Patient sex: M
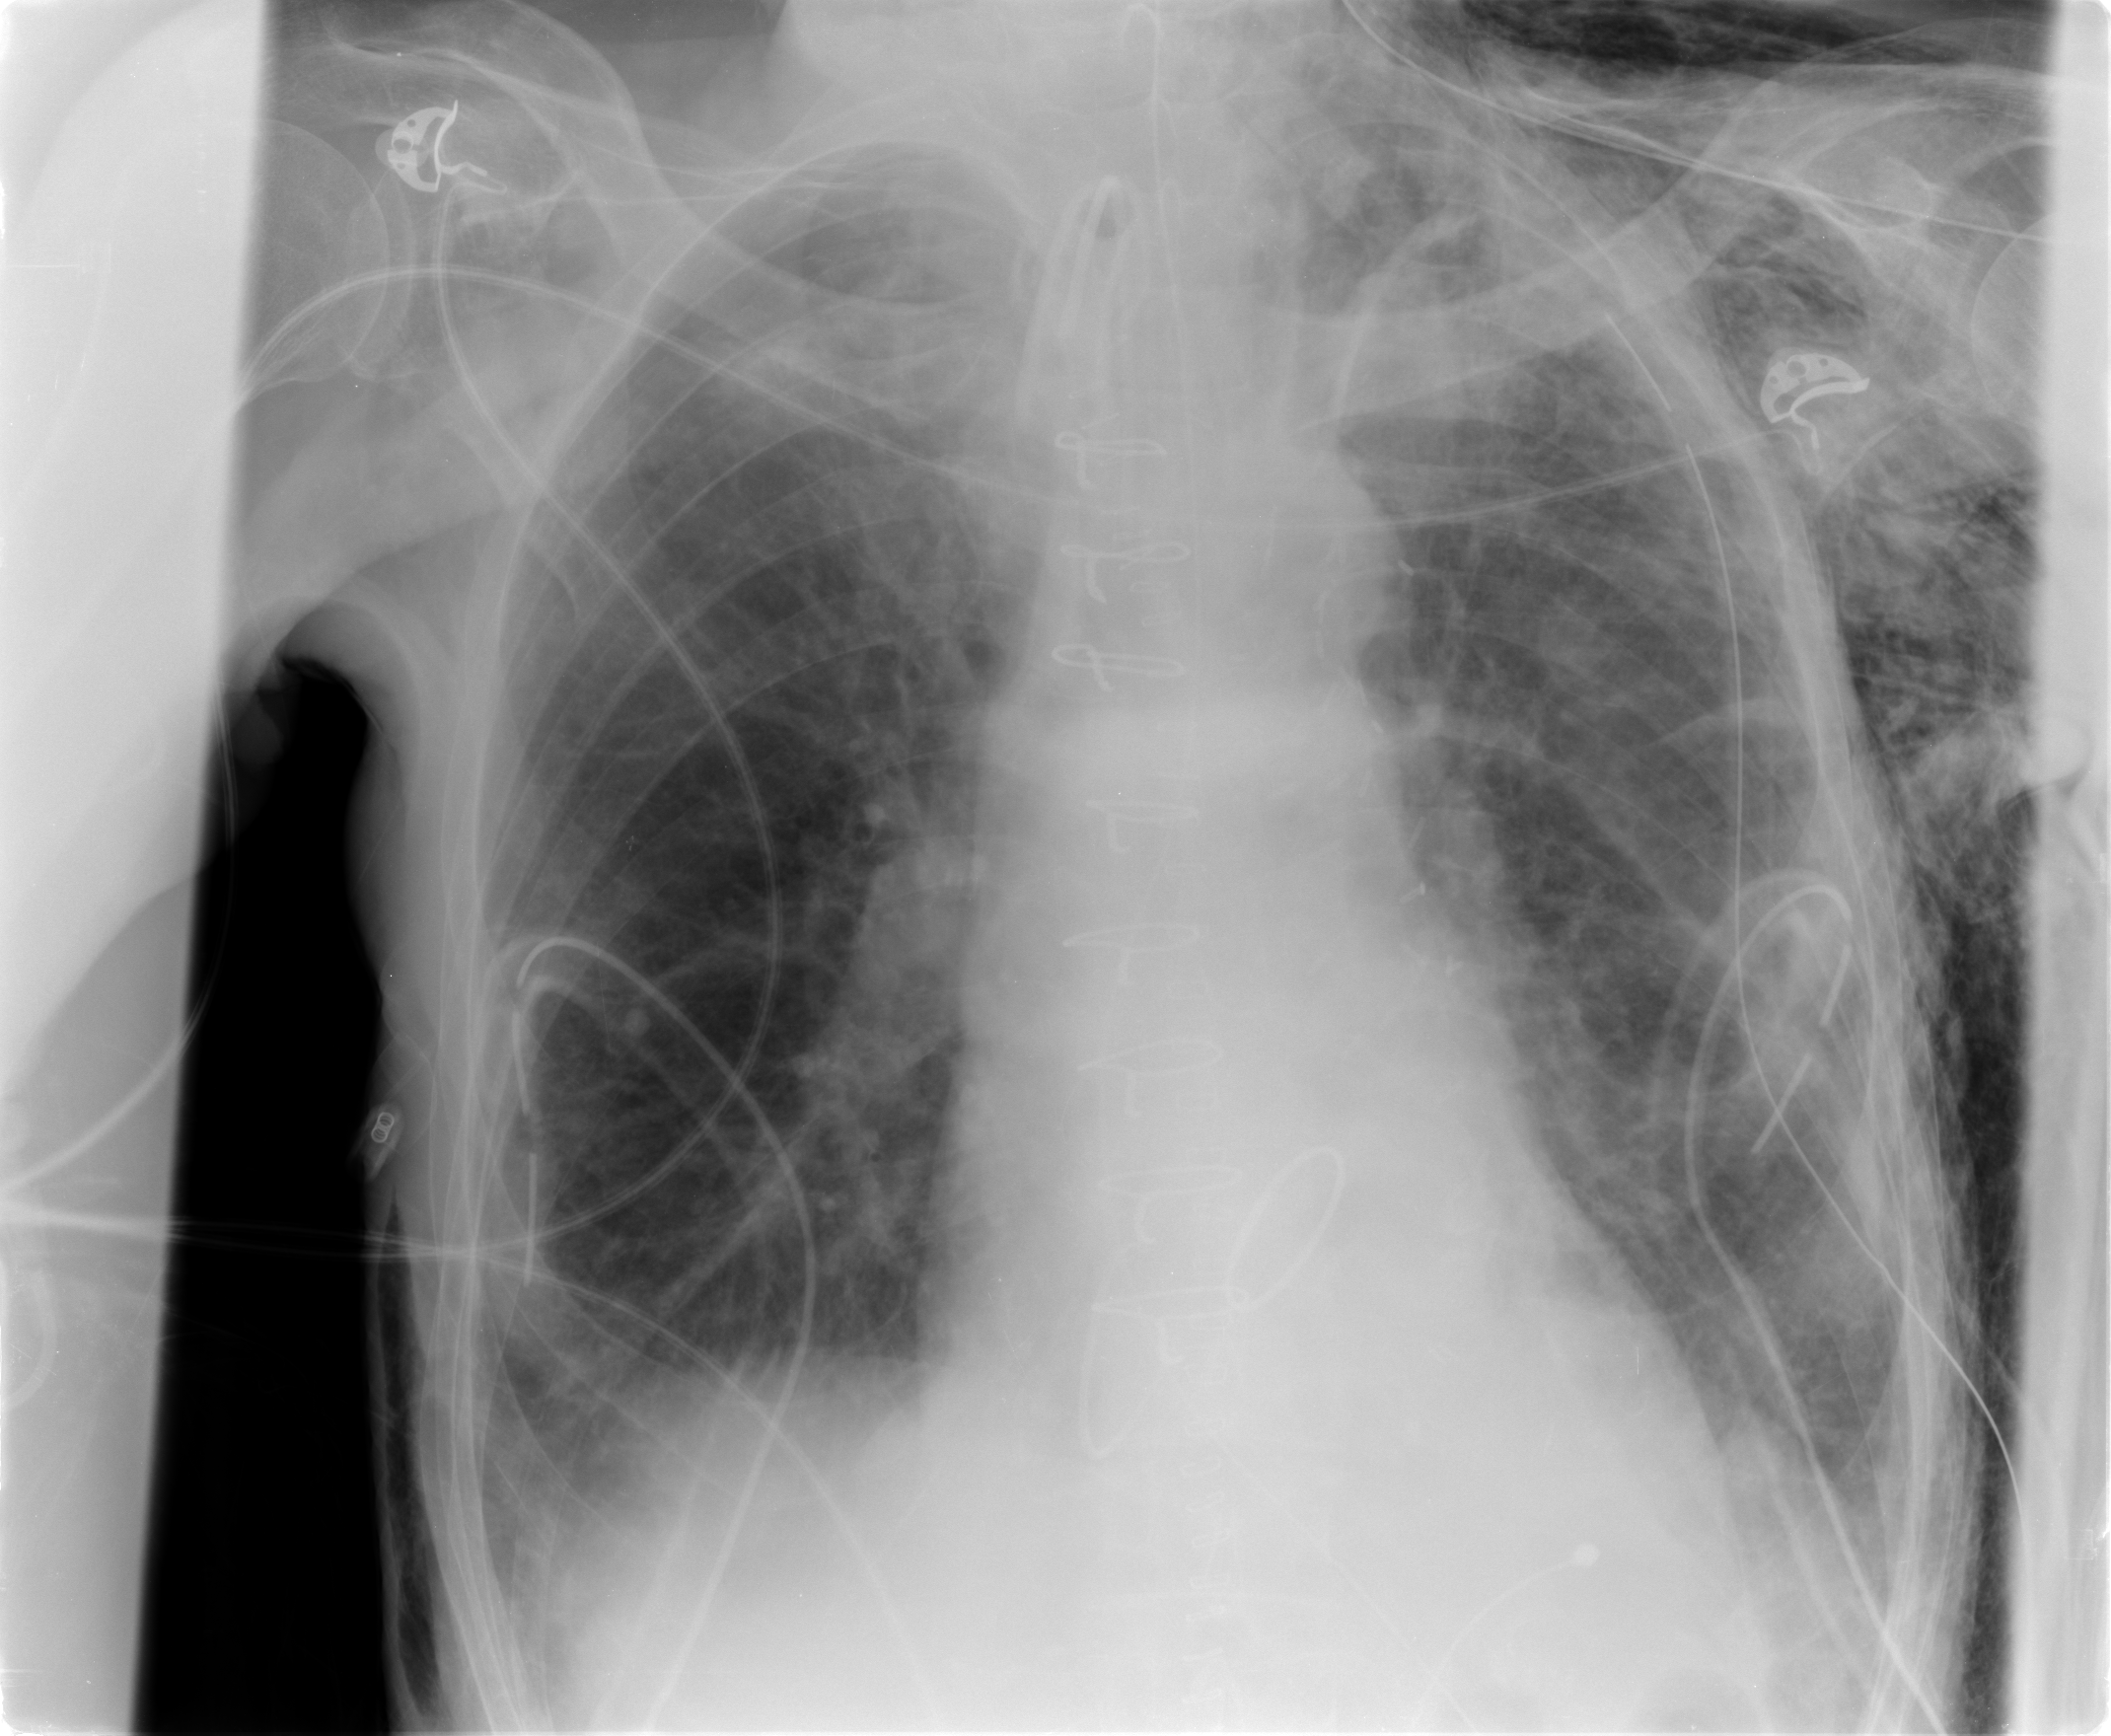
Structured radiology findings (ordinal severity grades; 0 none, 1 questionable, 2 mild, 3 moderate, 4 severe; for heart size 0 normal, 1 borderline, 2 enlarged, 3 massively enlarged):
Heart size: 0
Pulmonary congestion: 0
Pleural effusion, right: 1
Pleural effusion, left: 1
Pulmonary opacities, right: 0
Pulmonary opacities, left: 0
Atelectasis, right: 2
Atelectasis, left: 2